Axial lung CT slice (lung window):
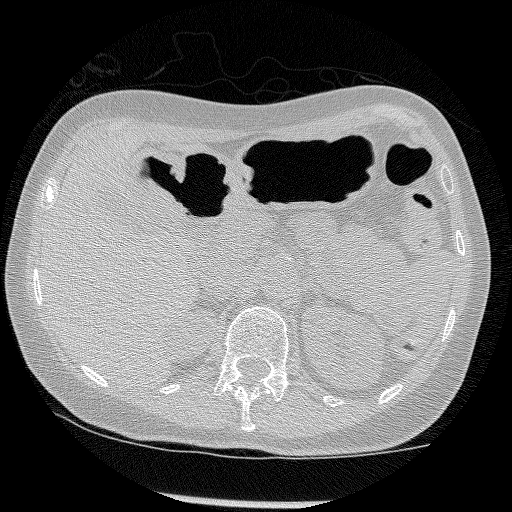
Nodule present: no